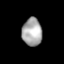
Tissue: lung
Cell type: T cells
Senescence score: 0.2313
Nuclear area (px): 539
Mean DAPI intensity: 169.698